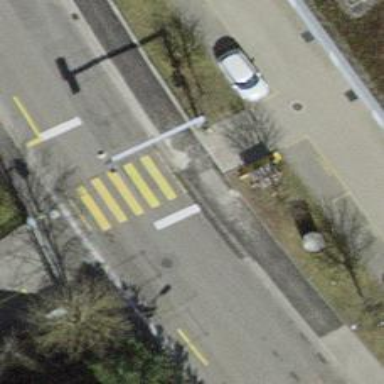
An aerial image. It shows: Road with traffic signals at the crossing.